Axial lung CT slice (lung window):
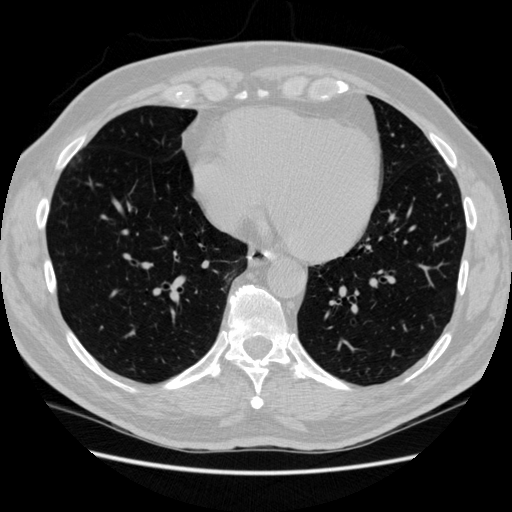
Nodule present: no